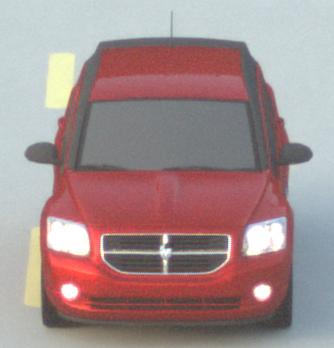
Make: Dodge
Model: Caliber 1.8
Detailed model: Caliber
Model produced from: 2006/06
Model produced until: 2009/03
Doors: 5
Color: red
Road condition: dry road
Daytime: sunrise or sunset
Contrast: low contrast